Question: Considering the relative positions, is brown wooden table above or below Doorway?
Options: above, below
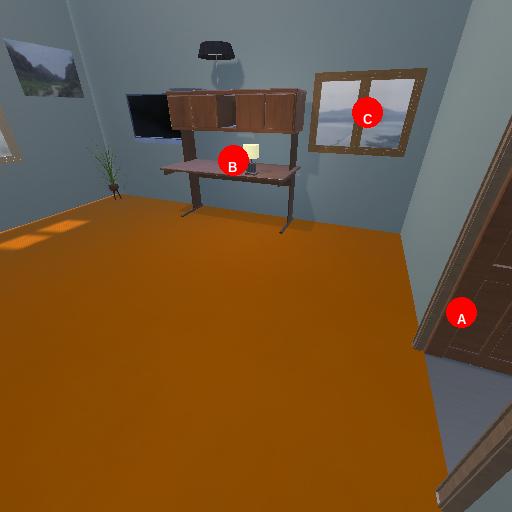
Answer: above